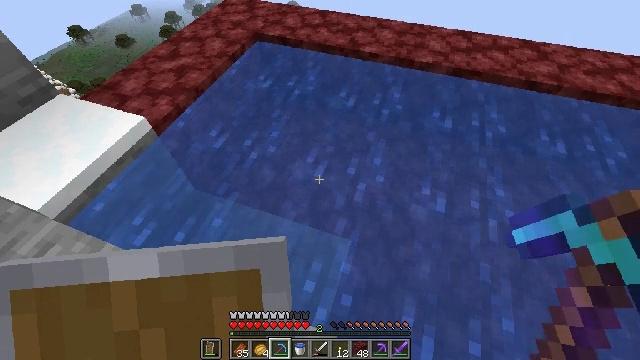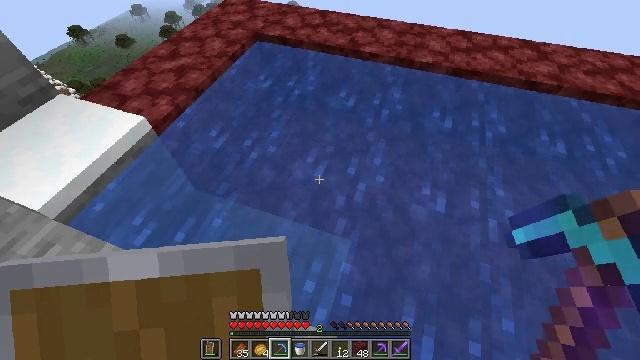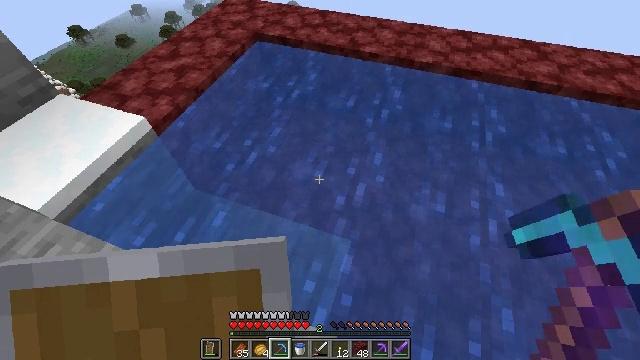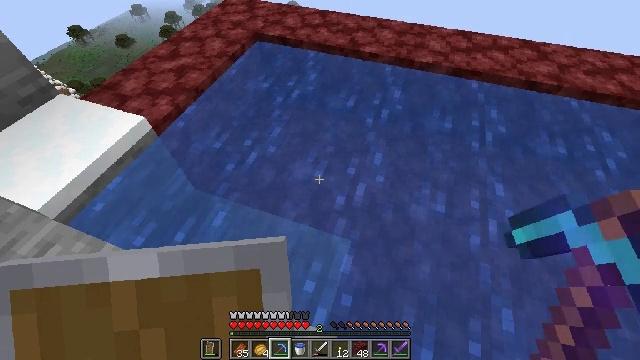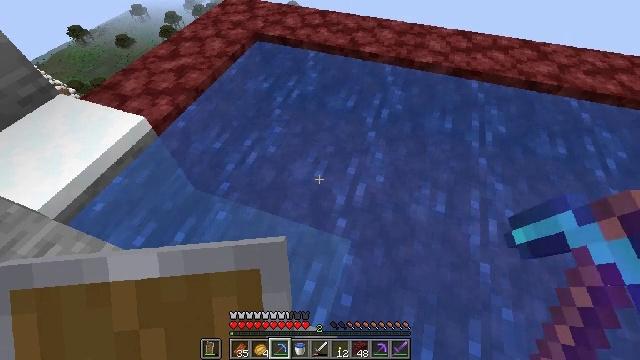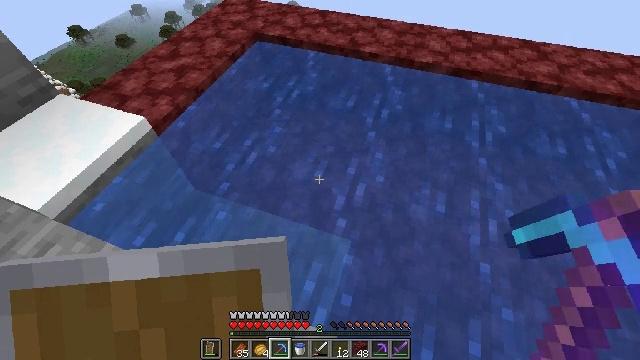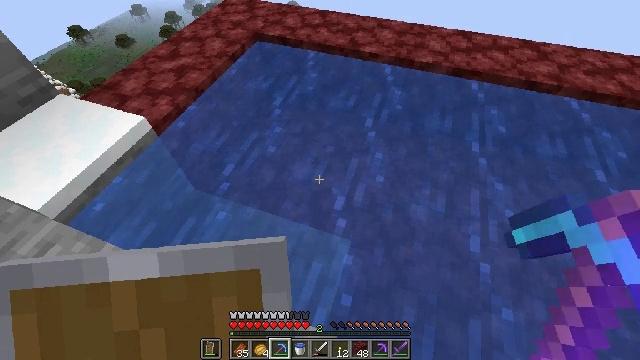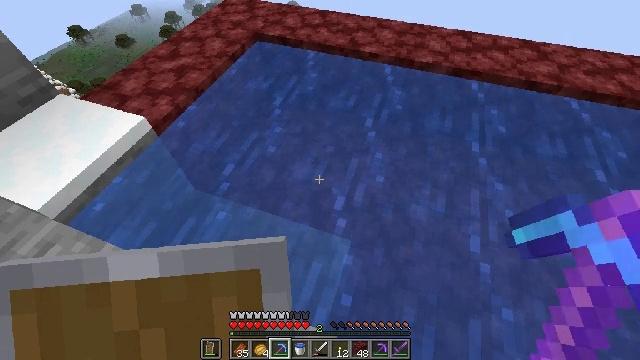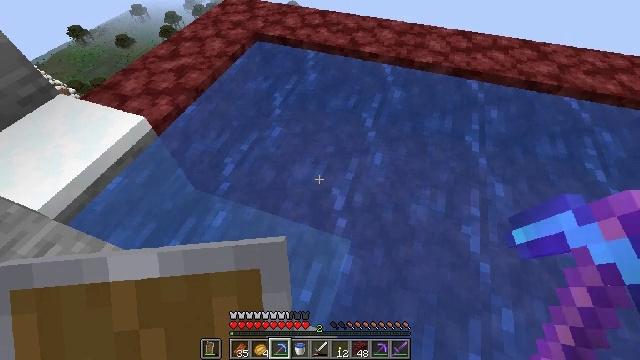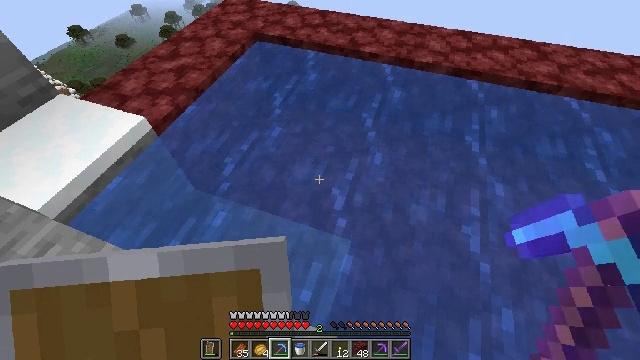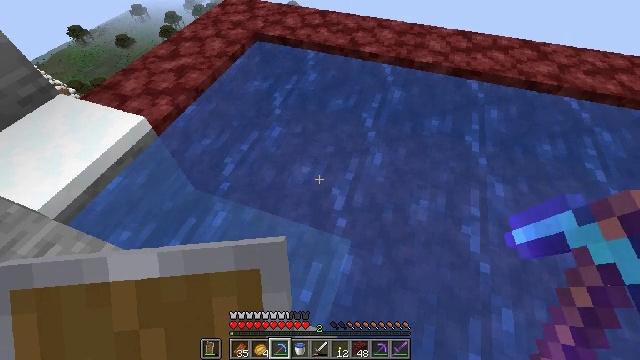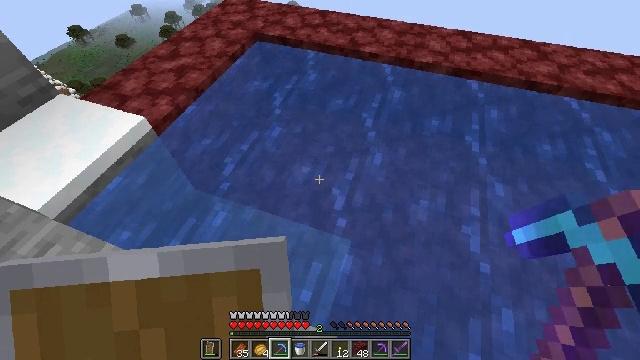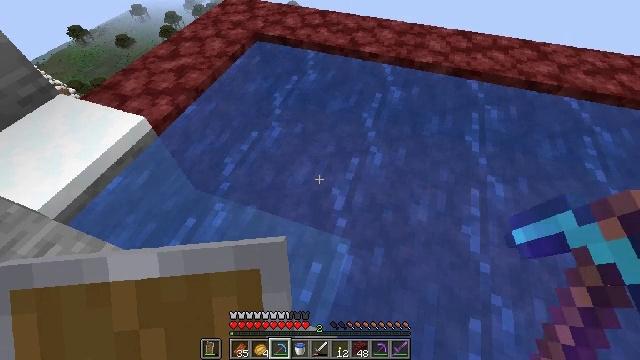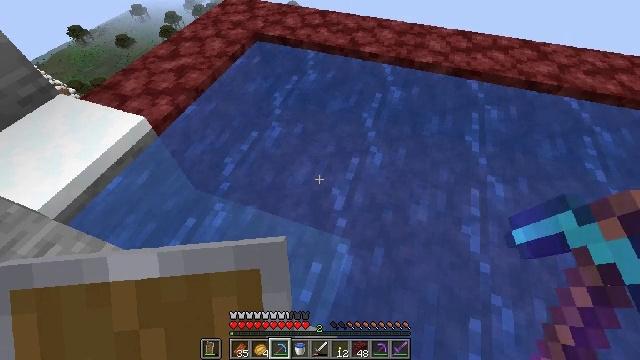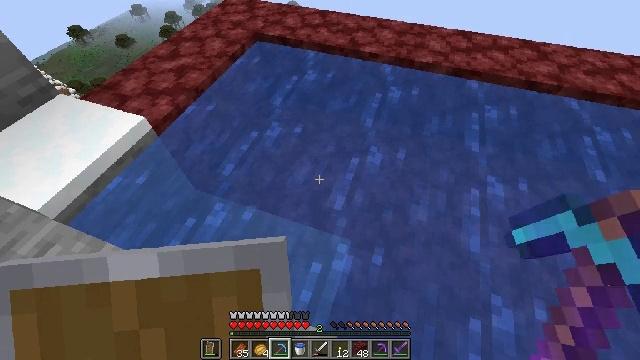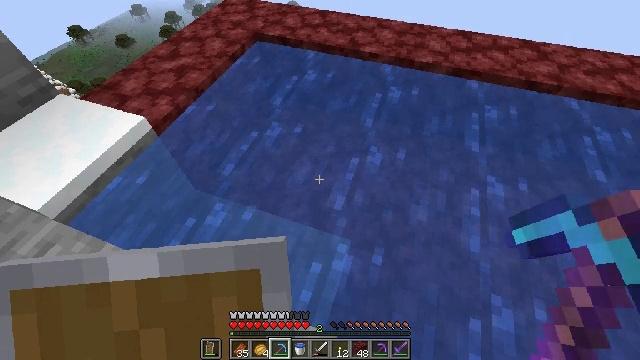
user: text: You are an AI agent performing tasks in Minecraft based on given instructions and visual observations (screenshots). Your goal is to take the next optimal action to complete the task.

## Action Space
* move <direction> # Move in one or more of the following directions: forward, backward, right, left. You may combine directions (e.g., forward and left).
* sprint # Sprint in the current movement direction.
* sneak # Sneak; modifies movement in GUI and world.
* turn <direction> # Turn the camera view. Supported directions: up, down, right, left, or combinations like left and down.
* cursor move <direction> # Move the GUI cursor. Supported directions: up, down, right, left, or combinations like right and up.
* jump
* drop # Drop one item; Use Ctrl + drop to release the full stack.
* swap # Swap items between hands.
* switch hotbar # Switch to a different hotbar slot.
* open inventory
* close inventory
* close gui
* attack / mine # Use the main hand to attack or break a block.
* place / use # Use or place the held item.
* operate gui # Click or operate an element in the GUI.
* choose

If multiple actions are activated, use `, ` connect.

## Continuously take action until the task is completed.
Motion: motion action
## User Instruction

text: Break the ice to collect it.
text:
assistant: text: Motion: no_op
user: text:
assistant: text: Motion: no_op
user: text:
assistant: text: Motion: no_op
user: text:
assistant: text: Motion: no_op
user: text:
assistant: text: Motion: no_op
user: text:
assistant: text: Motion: no_op
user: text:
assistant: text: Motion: no_op
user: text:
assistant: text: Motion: no_op
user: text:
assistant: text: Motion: no_op
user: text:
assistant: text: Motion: no_op
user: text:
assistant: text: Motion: no_op
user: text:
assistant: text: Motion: no_op
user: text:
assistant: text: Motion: no_op
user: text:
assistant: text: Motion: no_op
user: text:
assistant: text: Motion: no_op
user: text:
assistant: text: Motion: no_op
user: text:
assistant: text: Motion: no_op
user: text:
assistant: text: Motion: no_op
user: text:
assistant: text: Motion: no_op
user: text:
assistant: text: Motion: no_op
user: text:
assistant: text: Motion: no_op
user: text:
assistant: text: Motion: no_op
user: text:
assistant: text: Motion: no_op
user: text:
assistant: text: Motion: no_op
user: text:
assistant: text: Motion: no_op
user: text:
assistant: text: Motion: no_op
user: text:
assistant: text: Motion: no_op
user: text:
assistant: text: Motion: no_op
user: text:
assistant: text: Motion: no_op
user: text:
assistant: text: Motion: no_op